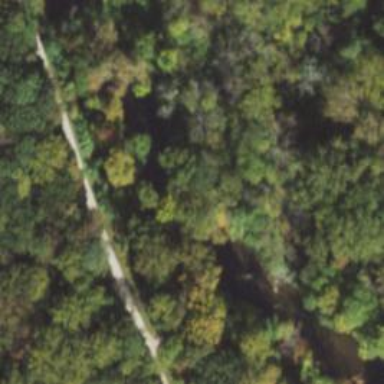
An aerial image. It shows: Culvert tunnel.